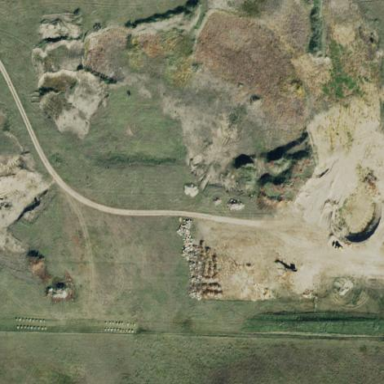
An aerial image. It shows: Quarry area.